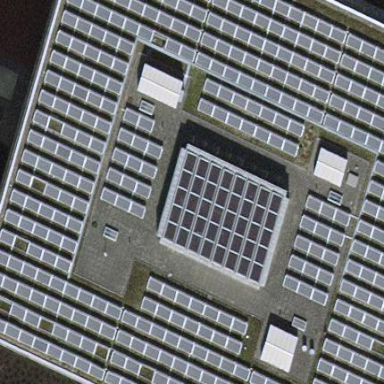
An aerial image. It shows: Public building with flat roof housing small solar photovoltaic panel generator.